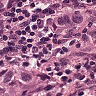
Metastatic tissue present: yes